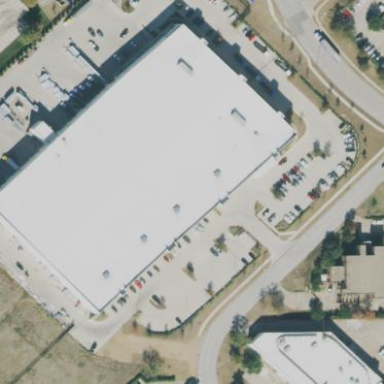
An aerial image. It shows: Warehouse.